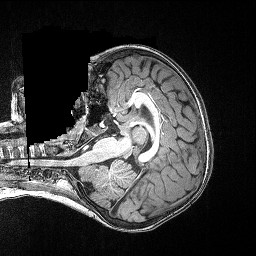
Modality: T1w
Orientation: axial